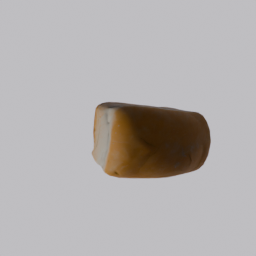
Label: nature